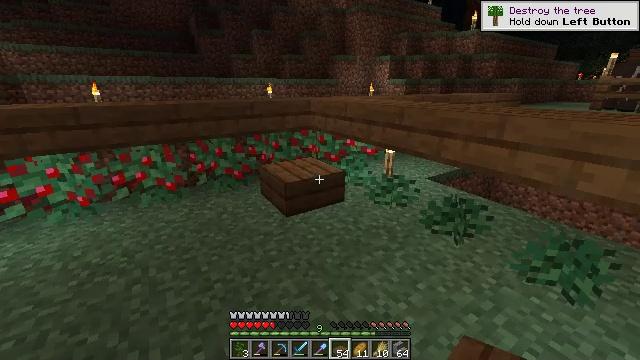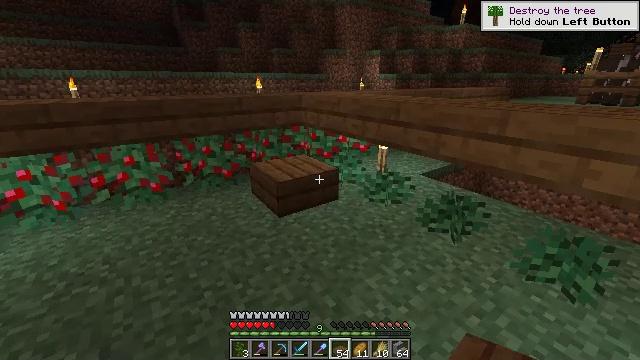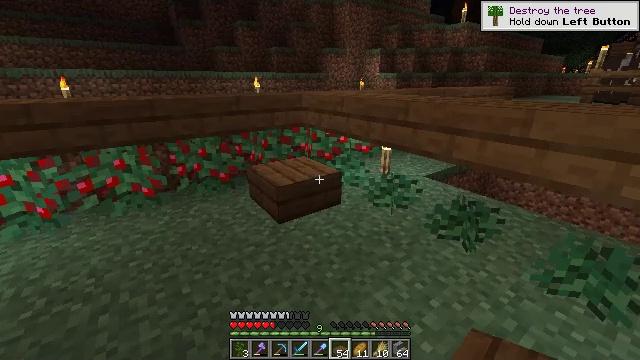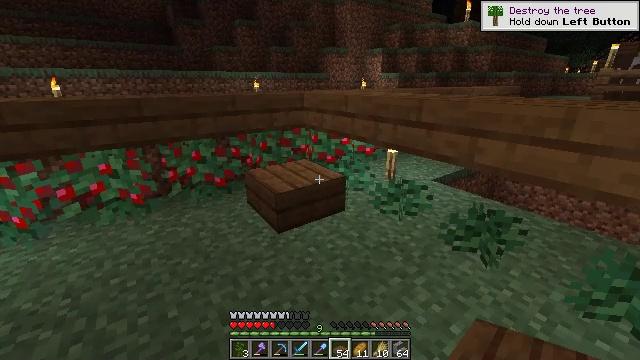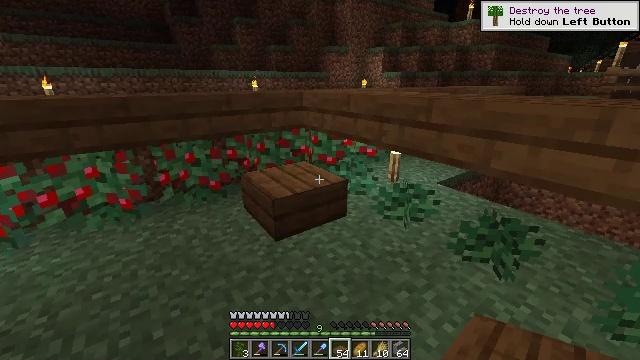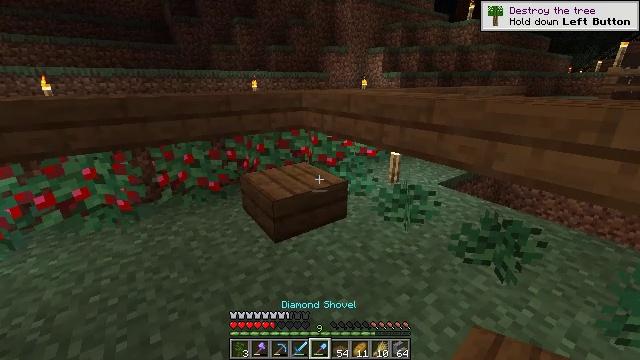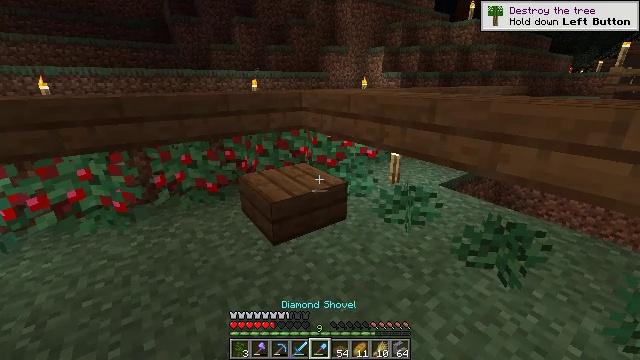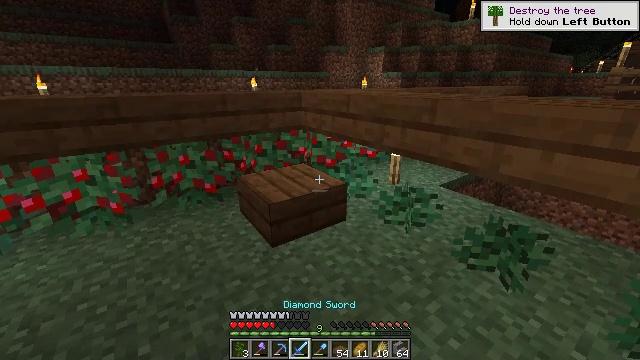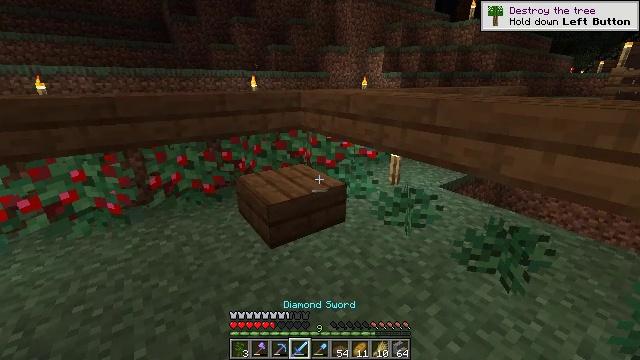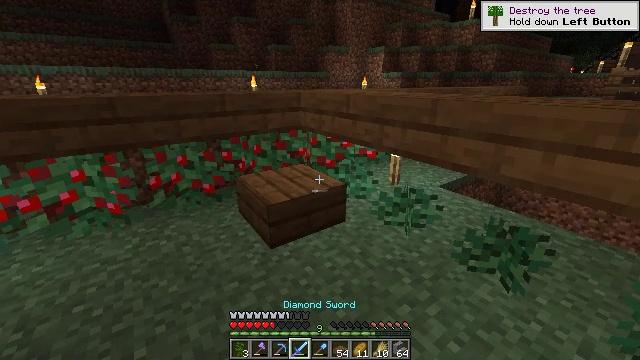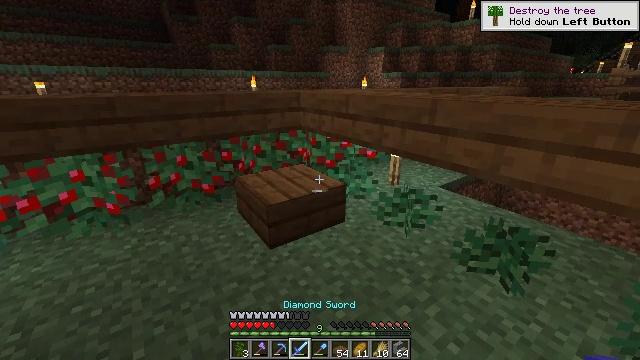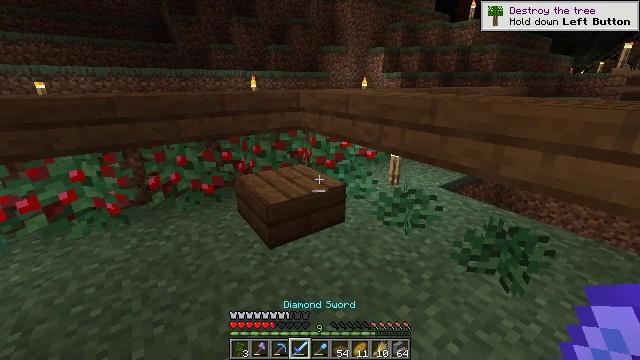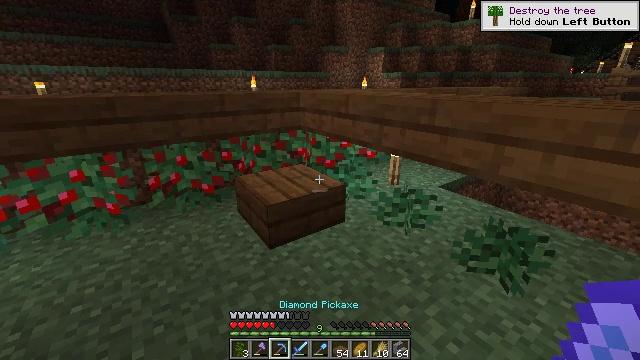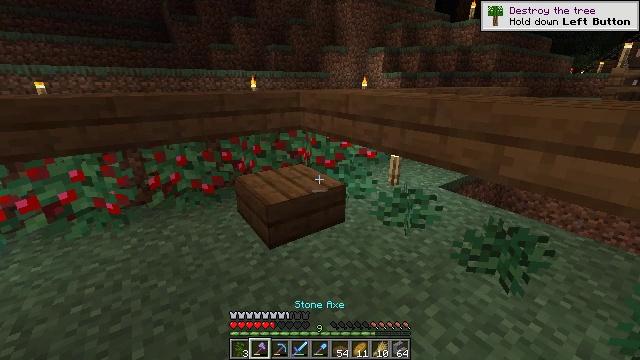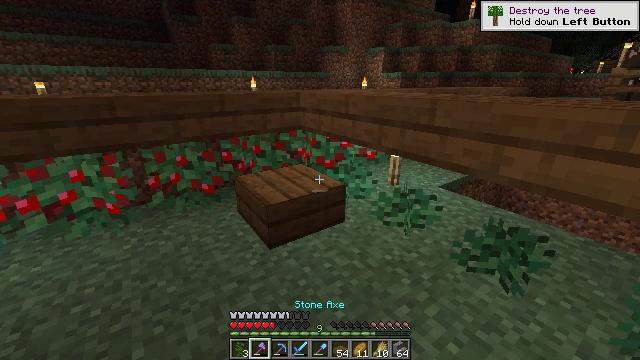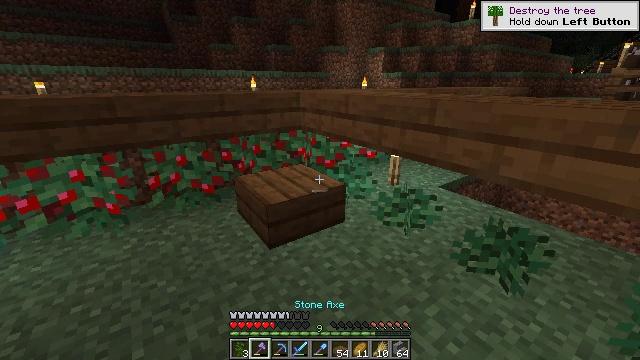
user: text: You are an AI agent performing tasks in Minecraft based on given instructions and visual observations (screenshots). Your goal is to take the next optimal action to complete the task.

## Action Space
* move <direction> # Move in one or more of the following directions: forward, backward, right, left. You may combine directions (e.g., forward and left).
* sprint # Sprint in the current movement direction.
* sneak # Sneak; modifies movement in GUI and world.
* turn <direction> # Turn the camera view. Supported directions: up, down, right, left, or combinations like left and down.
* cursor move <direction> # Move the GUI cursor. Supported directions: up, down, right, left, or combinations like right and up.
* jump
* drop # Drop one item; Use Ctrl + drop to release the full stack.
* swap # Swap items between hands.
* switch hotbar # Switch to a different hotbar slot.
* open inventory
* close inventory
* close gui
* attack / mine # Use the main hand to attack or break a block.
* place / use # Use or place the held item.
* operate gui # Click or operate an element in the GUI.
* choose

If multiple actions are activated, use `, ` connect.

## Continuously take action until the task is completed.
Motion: motion action
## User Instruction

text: Reclaim the spruce slab for later use.
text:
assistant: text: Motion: move forward, turn right and down
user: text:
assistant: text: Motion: move forward
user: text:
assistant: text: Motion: move forward
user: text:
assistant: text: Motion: no_op
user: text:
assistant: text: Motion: no_op
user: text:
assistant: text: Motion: no_op
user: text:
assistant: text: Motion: no_op
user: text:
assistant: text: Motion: no_op
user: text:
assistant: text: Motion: no_op
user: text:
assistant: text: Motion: no_op
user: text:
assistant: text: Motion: no_op
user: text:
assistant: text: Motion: no_op
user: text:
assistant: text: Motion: no_op
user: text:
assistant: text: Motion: no_op
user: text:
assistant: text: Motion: no_op
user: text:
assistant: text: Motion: no_op
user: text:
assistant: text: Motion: no_op
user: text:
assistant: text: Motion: no_op
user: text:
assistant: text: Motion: no_op
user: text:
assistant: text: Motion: move forward
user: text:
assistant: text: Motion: move forward
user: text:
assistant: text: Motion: move forward, turn down
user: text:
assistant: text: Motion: move forward, turn left and down
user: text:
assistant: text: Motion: turn left and down
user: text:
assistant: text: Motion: turn left and down, attack / mine
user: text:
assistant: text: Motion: turn left and down, attack / mine
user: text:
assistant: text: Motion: attack / mine
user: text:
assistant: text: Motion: attack / mine
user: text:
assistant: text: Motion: attack / mine
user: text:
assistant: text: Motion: attack / mine